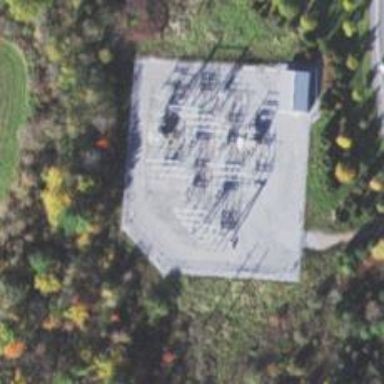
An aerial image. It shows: Switch used for power control.